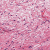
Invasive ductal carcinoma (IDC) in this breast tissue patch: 0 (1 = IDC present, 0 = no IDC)